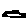
Label: car